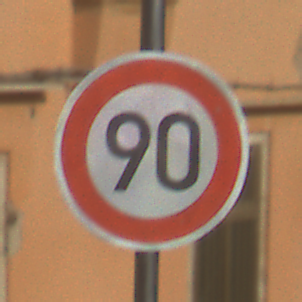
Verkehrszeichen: Geschwindigkeit90
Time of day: MorningAfternoon
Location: Outdoor (Urban)
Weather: Clear
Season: NotSpecified
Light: Natural